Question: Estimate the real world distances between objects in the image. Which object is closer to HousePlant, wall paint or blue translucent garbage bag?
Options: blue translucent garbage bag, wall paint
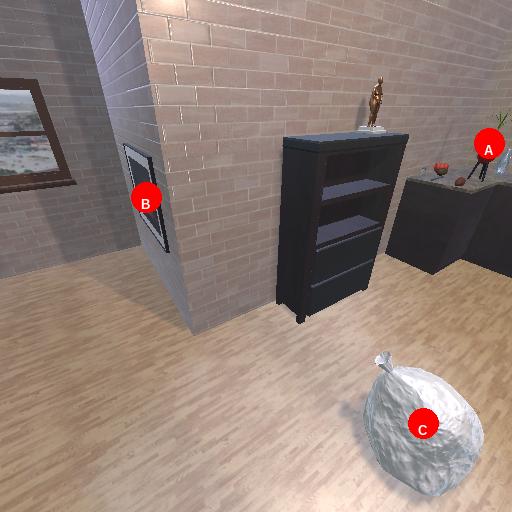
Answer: blue translucent garbage bag